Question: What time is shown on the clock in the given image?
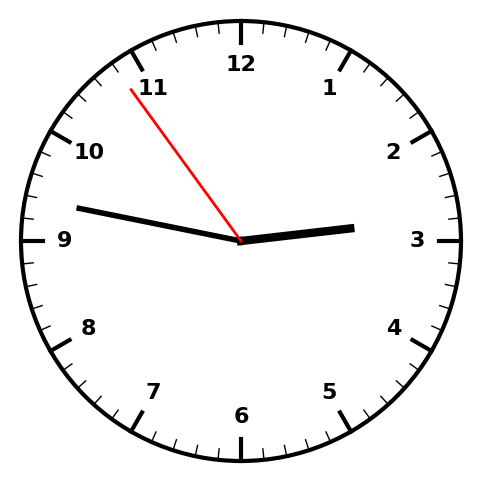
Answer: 02:46:54